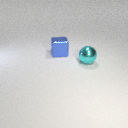
large blue metal cube to the left of large cyan metal sphere